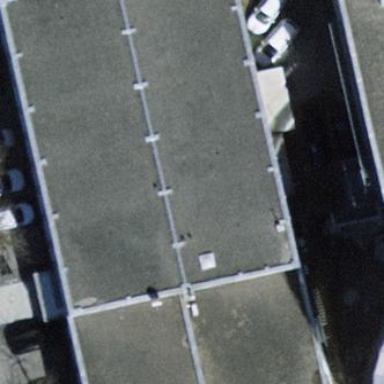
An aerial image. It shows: Commercial building.